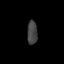
Tissue: lung
Cell type: Endothelial cells
Senescence score: 0.6047
Nuclear area (px): 240
Mean DAPI intensity: 65.567